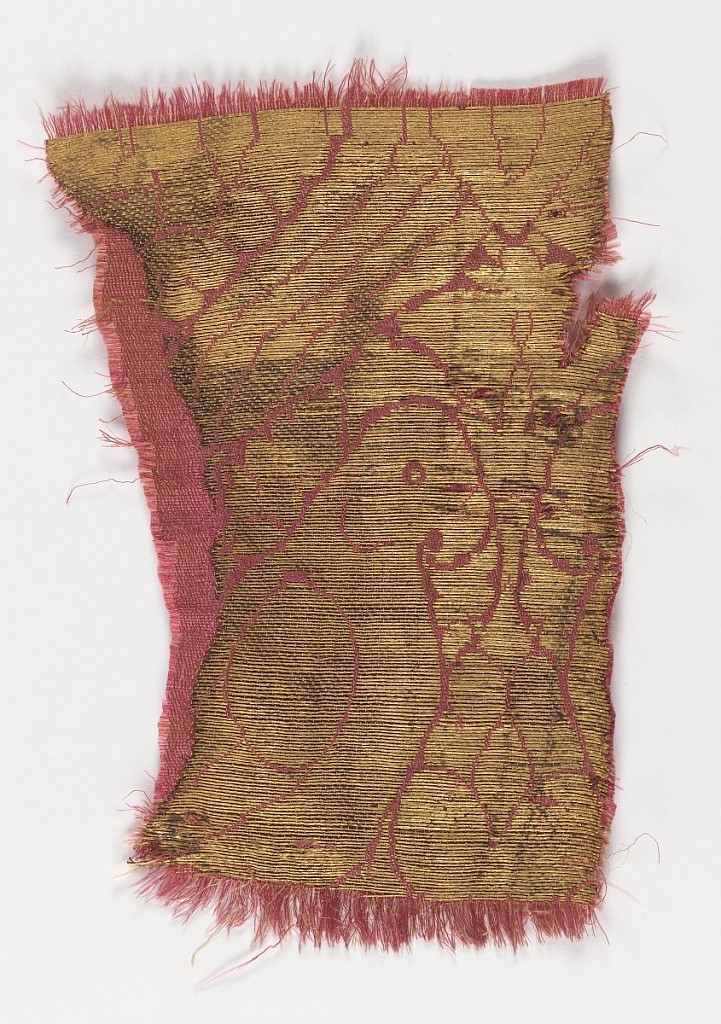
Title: Fragment
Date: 14th century
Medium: silk, gold foil applied to animal membrane thread Technique: lampas
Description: Metallic gold bird with a curved beak on a rose red background.